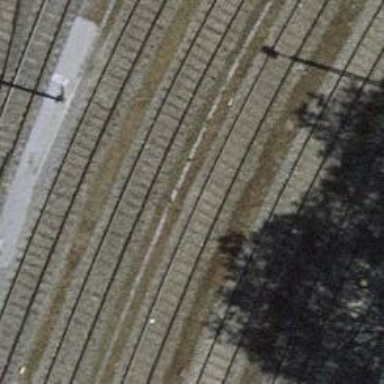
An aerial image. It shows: Railway siding for service.